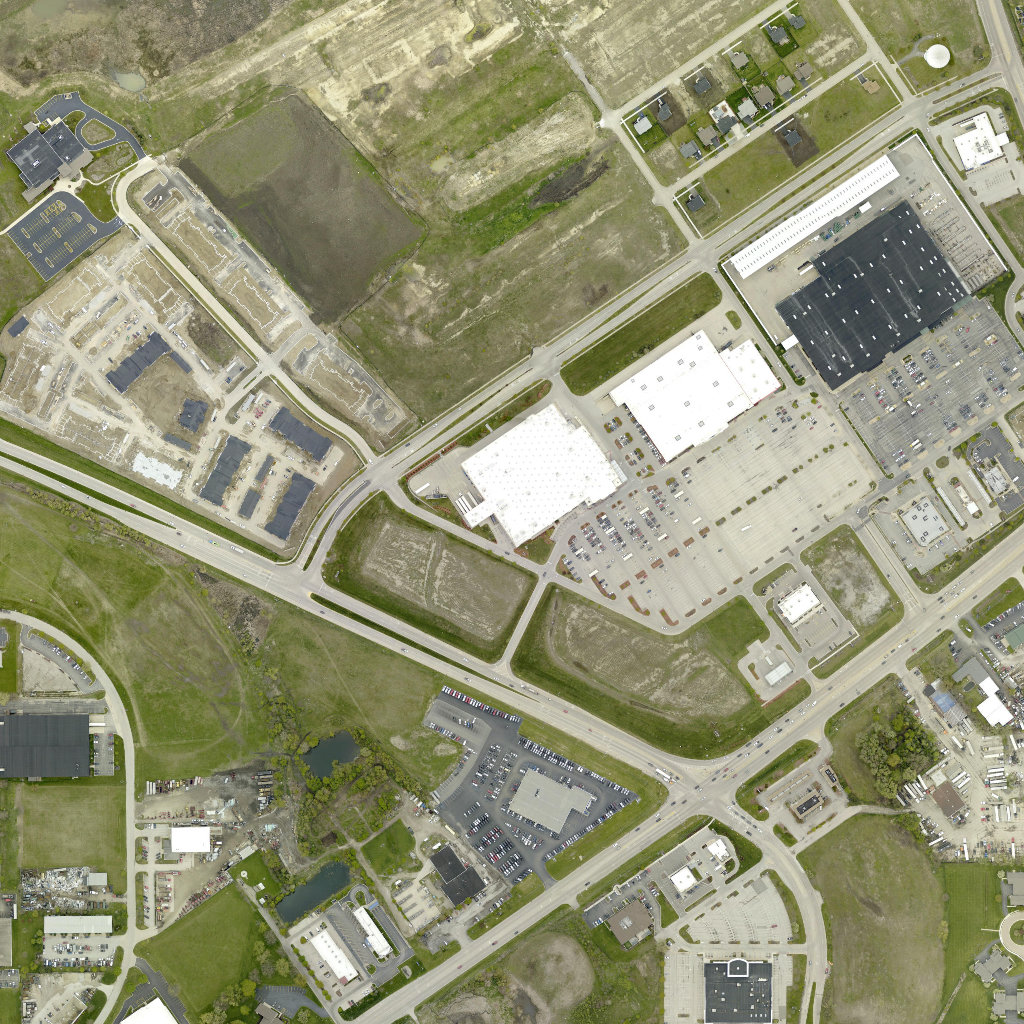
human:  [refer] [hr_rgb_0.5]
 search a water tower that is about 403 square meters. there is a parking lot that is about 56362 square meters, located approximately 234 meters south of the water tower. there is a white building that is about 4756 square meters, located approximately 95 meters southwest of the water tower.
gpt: <box>[[89, 3, 93, 7, 0]]</box>

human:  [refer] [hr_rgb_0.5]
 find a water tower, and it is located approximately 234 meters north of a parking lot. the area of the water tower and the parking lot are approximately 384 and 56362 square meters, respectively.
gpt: <box>[[90, 4, 93, 6, 0]]</box>

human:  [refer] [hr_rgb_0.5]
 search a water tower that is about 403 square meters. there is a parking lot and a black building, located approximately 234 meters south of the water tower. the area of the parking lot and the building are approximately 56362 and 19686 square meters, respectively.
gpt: <box>[[89, 3, 93, 7, 0]]</box>

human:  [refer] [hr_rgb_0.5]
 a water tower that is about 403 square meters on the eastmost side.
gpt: <box>[[89, 3, 93, 7, 0]]</box>

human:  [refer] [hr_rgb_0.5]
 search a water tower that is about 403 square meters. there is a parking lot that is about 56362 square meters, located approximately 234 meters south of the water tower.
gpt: <box>[[89, 3, 93, 7, 0]]</box>